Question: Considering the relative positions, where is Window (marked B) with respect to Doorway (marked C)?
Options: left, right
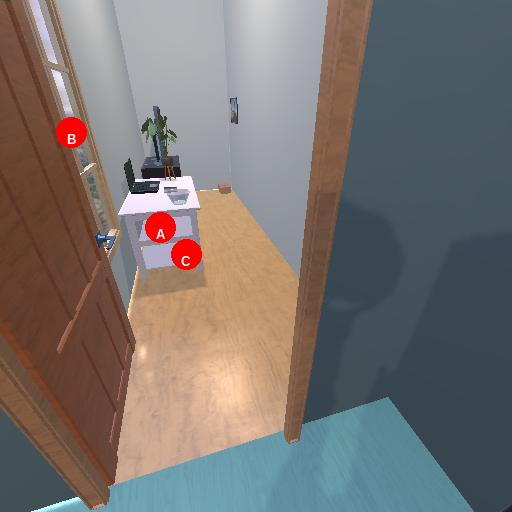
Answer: left